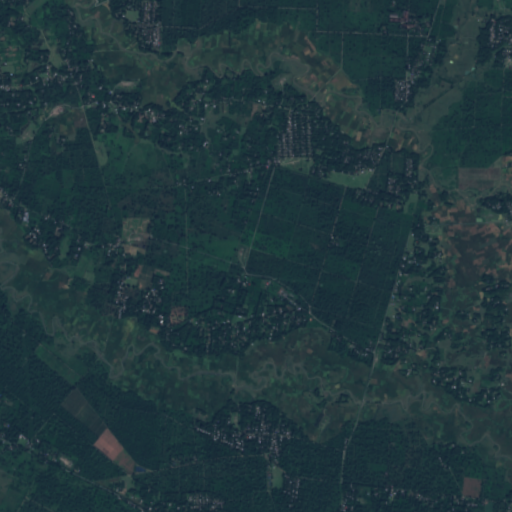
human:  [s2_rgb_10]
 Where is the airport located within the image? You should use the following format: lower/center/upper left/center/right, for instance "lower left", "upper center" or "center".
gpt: The airport is located in the upper of the image.
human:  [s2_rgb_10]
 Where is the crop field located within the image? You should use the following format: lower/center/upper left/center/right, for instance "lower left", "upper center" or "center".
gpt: The crop field is located in the upper right of the image.
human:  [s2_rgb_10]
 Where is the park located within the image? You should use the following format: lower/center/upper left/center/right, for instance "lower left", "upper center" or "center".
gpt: There is no park in the image.